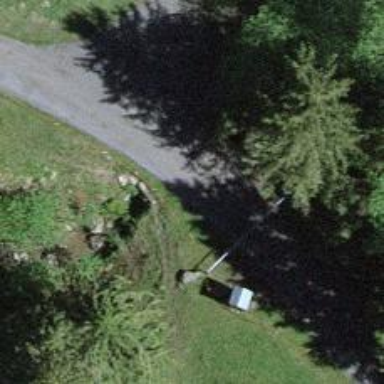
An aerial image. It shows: Lift gate barrier.